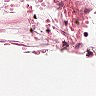
Metastatic tissue present: no